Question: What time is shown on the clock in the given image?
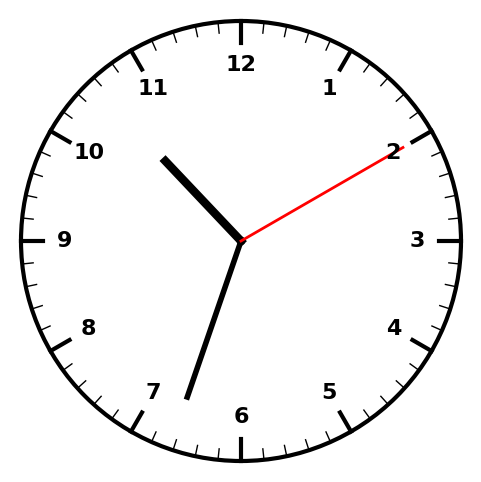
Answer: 10:33:10